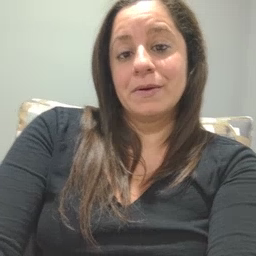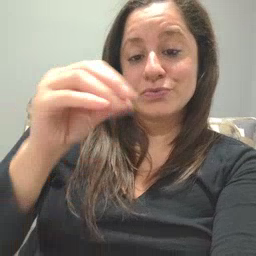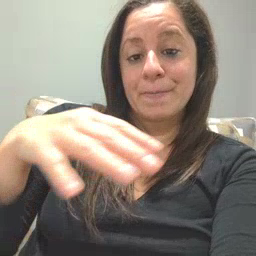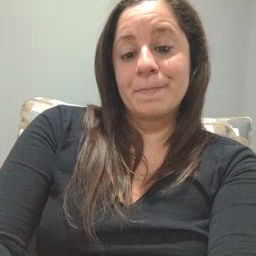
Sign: drop